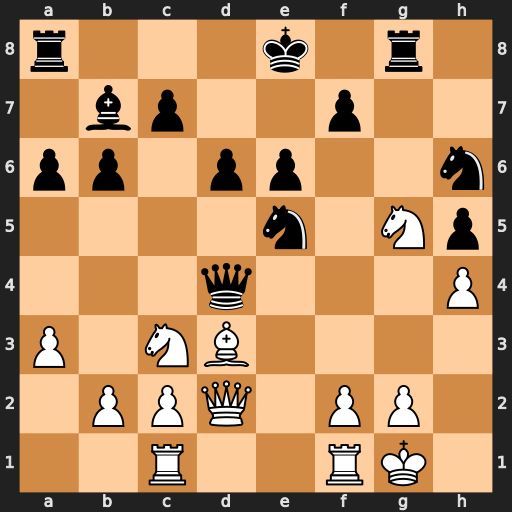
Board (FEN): r3k1r1/1bp2p2/pp1pp2n/4n1Np/3q3P/P1NB4/1PPQ1PP1/2R2RK1
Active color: w
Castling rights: q
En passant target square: -
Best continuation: Bb5+ axb5 Qxd4